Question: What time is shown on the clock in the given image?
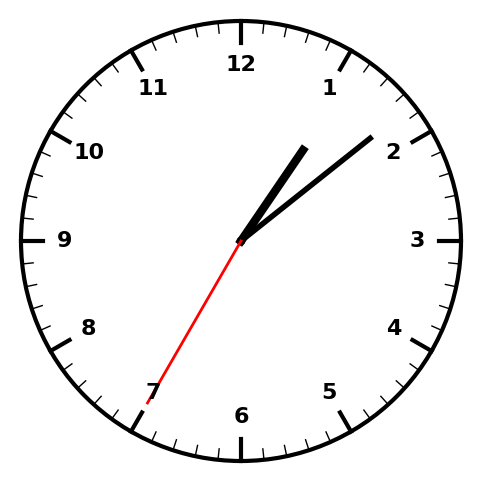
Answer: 01:08:35